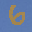
Label: 6